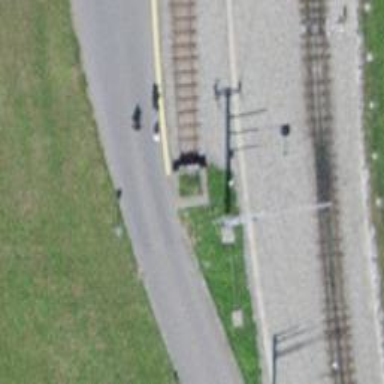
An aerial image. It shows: Railway buffer stop.